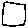
Label: square